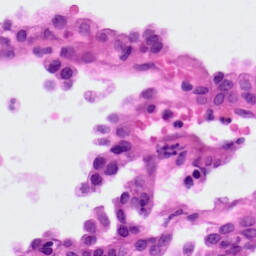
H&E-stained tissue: Lung